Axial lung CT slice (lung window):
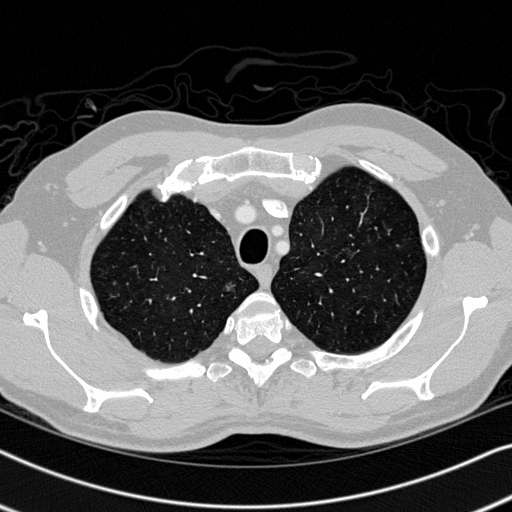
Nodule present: yes
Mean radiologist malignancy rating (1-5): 2.5